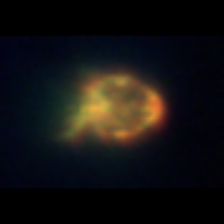
Taxon: Ciliates
Group: Other